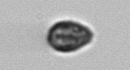
Label: Pseudochattonella_farcimen